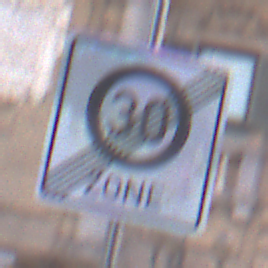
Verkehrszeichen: EndeZone30
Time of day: SunriseSunset
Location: Outdoor (Urban)
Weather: PartlyCloudy
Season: NotSpecified
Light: Natural